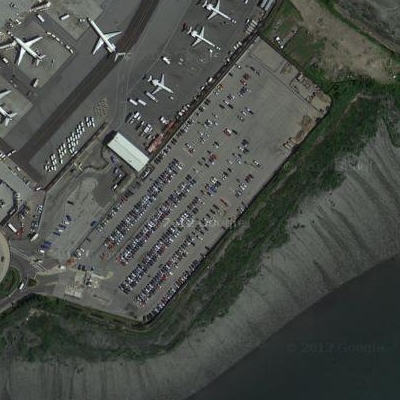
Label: Parking